Question: I have been having a difficult time trying to figure this out. I wrote a SQL query to select certain data that has a relationship to a particular institution. Now the SQL query works perfectly fine as I tested it in MySQL Workbench, however, when I try to export that data from VB.NET onto a word document, it literally prints out the SQL.
Below is my code:
'''
Dim sqlAdapter As New MySqlDataAdapter
Dim sqlCommand As New MySqlCommand
Dim sqlTable As New DataTable
Dim sqlFundText As String = "select mutual_Fund_name, concat(contact_first_name,' ',contact_last_name) from mutual_fund mf, contact c, mutual_fund_has_contact mfhc, institution i, institution_has_mutual_Fund ihmf where mf.mutual_fund_id = mfhc.mutual_fund_id and c.contact_id = mfhc.contact_id and ihmf.mutual_fund_id = mf.mutual_fund_id and i.institution_id = ihmf.institution_id and i.institution_name ='" & InstitutionNameTextBox.Text & "' order by mutual_fund_name;"
With sqlCommand
.CommandText = sqlFundText
.Connection = sConnection
End With
With sqlAdapter
.SelectCommand = sqlCommand
.Fill(sqlTable)
End With
oPara9 = oDoc.Content.Paragraphs.Add(oDoc.Bookmarks.Item("\endofdoc").Range)
With oPara9
.Range.Font.Bold = False
.Range.Text = sqlFundText
.Range.Font.Size = 10
.Format.SpaceAfter = 5
.Range.InsertParagraphAfter()
End With
'''
And the result is:

As you can see it prints out the SQL statement.
I know it has to do with the
'''
.Range.Text = sqlFundText
'''
I just do not know how to fix it. Can anyone direct me the right way in fixing this?
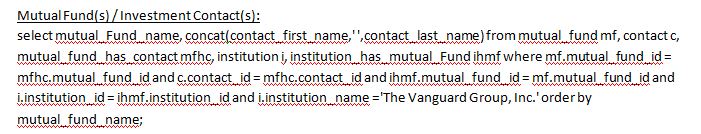
Answer: The data from your query is in 'sqlTable'. You'll need to extract the data from the data table and add that to your document instead of 'sqlFundText'.
After your 'With sqlAdapter ... End With' block you'll need to do something like:
'''
Dim fundName as String
Dim contactName as String
For Each row in sqlTable.Rows
fundName = row[0].ToString()
contactName = row[1].ToString()
' Do something to put fundName and contactName into the document
Next
'''